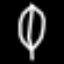
Label: leaf